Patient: sex M, age 35
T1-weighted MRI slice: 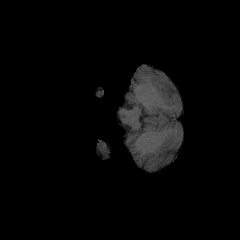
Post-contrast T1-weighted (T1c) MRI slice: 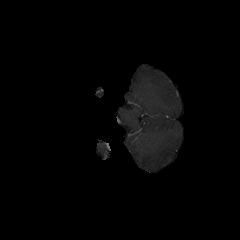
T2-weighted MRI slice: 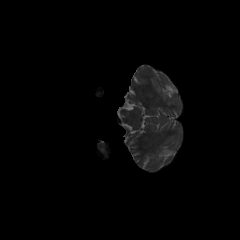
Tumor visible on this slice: no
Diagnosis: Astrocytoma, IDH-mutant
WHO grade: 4